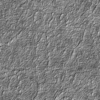
Label: not_dusty